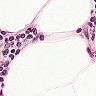
Metastatic tissue present: no